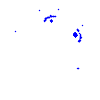
Particle: electron